Question: I would like to know how Apple built the about view. It looks like that text is inside UITableView element but the whole cell is scrollable.

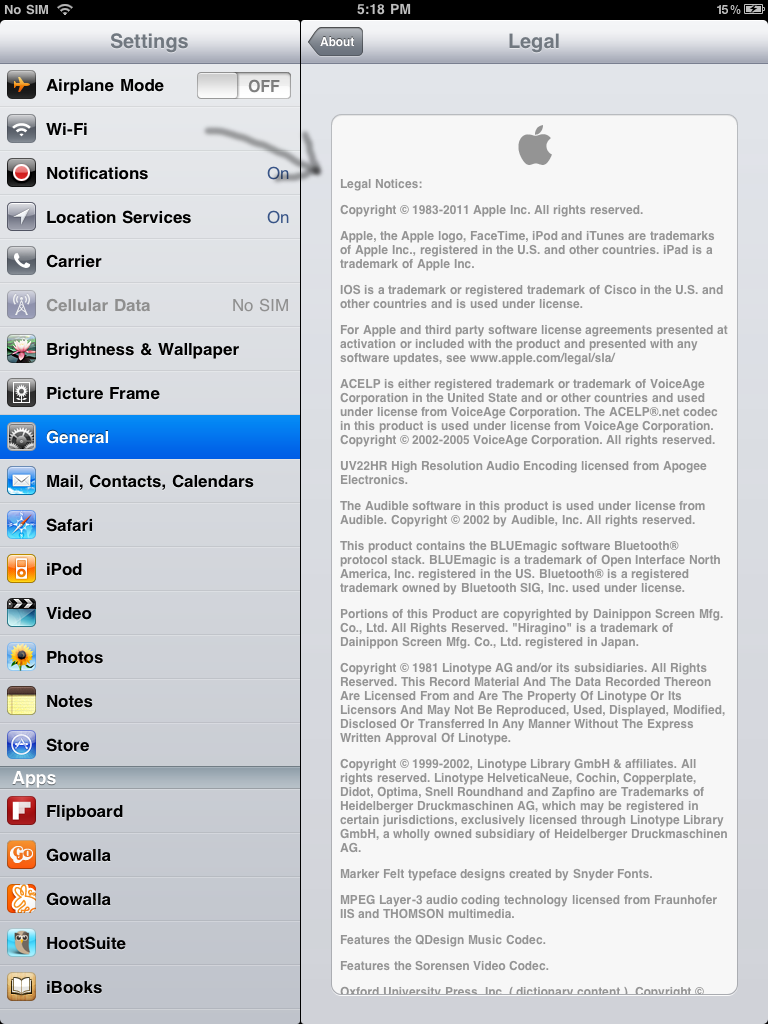
Answer: No custom views are needed. All you have to do is configure the text view's layer appropriately. Here's a recipe that produces pretty much the effect you're looking for, assuming you have a UITextView in a view with light gray background:
'''
// Implement viewDidLoad to do additional setup after loading the view, typically from a nib.
- (void)viewDidLoad
{
[super viewDidLoad];
self.textView.clipsToBounds = NO;
CALayer *layer = self.textView.layer;
layer.cornerRadius = 10.0;
layer.borderWidth = 0.5;
layer.borderColor = [[UIColor grayColor] CGColor];
layer.shadowColor = [[UIColor whiteColor] CGColor];
layer.shadowOffset = CGSizeMake(0.0, 1.0);
layer.shadowOpacity = 1.0;
layer.shadowRadius = 0.5;
}
'''
I had some trouble getting the white shadow to display. <URL> explains that you need to set clipsToBounds to NO in order to get the shadow to work.
Here's a picture of the result. I've shown the bottom corner so that you can see the white drop shadow.

I see now that the view in the question probably is, in fact, a UIWebView. I think it's possible to embed inline images in a NSTextView, but that's probably not the case with UITextView. Anyway, the recipe above should work as well for a UIWebView as it does for UITextView (or any other view).